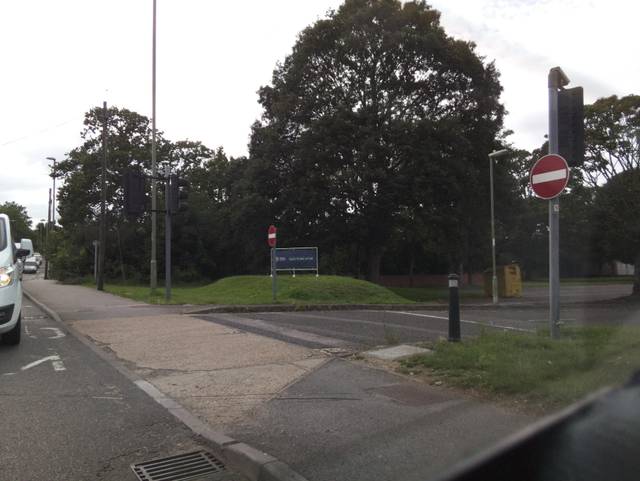
Region: United Kingdom
Coordinates: 50.973, -1.376